Question: I want to preview image after the click to a thumbnail in a slideshow. It also appears image previews in Slick.js. You can <URL>
Like this:

When a user clicks a thumbnail it will show this image preview.
I watch all demo of Slick but not found any example like this.
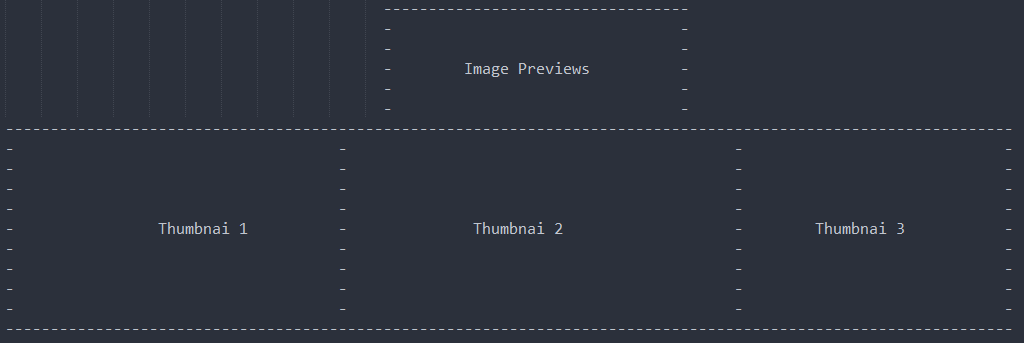
Answer: You can use Slider Syncing as given <URL>
'''
$('.slider-for').slick({
slidesToShow: 1,
slidesToScroll: 1,
arrows: false,
fade: true,
asNavFor: '.slider-nav'
});
$('.slider-nav').slick({
slidesToShow: 3,
slidesToScroll: 1,
asNavFor: '.slider-for',
dots: true,
centerMode: true,
focusOnSelect: true
});
'''
It looks like:
<URL>